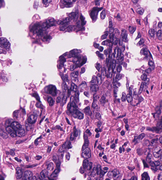
Tumor epithelial tissue: yes
Tumor-associated stroma tissue: yes
Normal tissue: no